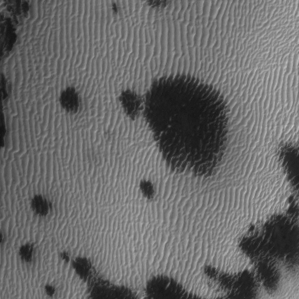
Label: frost